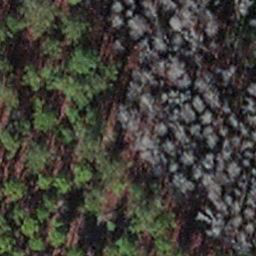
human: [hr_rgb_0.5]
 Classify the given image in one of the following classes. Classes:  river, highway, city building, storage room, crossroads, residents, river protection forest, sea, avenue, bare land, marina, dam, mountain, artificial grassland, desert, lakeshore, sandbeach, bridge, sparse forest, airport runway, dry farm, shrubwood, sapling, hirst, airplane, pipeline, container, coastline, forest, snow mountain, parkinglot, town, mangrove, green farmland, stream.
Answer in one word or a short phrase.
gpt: sapling